Question: Here's my code
'''
import sys
from PySide.QtCore import *
from PySide.QtGui import *
from PySide.QtWebKit import *
from encodings import *
from codecs import *
class BrowserWindow( QWidget ):
def __init__( self, parent=None ):
QWidget.__init__( self, parent )
self.Setup()
self.SetupEvent()
def Setup( self ):
self.setWindowTitle( u"Truease Speedy Browser" )
self.addr_input = QLineEdit()
self.addr_go = QPushButton( "GO" )
self.addr_bar = QHBoxLayout()
self.addr_bar.addWidget( self.addr_input )
self.addr_bar.addWidget( self.addr_go )
for attr in [
QWebSettings.AutoLoadImages,
QWebSettings.JavascriptEnabled,
QWebSettings.JavaEnabled,
QWebSettings.PluginsEnabled,
QWebSettings.JavascriptCanOpenWindows,
QWebSettings.JavascriptCanAccessClipboard,
QWebSettings.DeveloperExtrasEnabled,
QWebSettings.SpatialNavigationEnabled,
QWebSettings.OfflineStorageDatabaseEnabled,
QWebSettings.OfflineWebApplicationCacheEnabled,
QWebSettings.LocalStorageEnabled,
QWebSettings.LocalStorageDatabaseEnabled,
QWebSettings.LocalContentCanAccessRemoteUrls,
QWebSettings.LocalContentCanAccessFileUrls,
]:
QWebSettings.globalSettings().setAttribute( attr, True )
self.web_view = QWebView()
self.web_view.load( "http://www.baidu.com" )
layout = QVBoxLayout()
layout.addLayout( self.addr_bar )
layout.addWidget( self.web_view )
self.setLayout( layout )
def SetupEvent( self ):
self.connect(
self.addr_input,
SIGNAL("editingFinished()"),
self,
SLOT("Load()"),
)
self.connect(
self.addr_go,
SIGNAL("pressed()"),
self,
SLOT("Load()")
)
self.connect(
self.web_view,
SIGNAL("urlChanged(const QUrl&)"),
self,
SLOT("SetURL()"),
)
def Load( self, *args, **kwargs ):
url = self.GetCleanedURL()
if url != self.CurrentURL():
self.web_view.load( url )
def SetURL( self, *args, **kwargs ):
self.addr_input.setText( self.CurrentURL() )
def GetCleanedURL( self ):
url = self.addr_input.text().strip()
if not url.startswith("http"):
url = "http://" + url
return url
def CurrentURL( self ):
url = self.web_view.url().toString()
return url
def Main():
app = QApplication( sys.argv )
widget = BrowserWindow()
widget.show()
return app.exec_()
if __name__ == '__main__':
sys.exit( Main() )
'''
I works well when i using 'python browser.py'. but it goes wrong after packaged with 'pyinstaller -w browser.py'.

1. it doesn't load images
2. can only display correct text in utf-8
And this is the pyinstaller output:
'''
E: rue\wukpp2>pyinstaller -w b.py
16 INFO: wrote E: rue\wukpp2.spec
16 INFO: Testing for ability to set icons, version resources...
32 INFO: ... resource update available
32 INFO: UPX is not available.
46 INFO: Processing hook hook-os
141 INFO: Processing hook hook-time
157 INFO: Processing hook hook-cPickle
218 INFO: Processing hook hook-_sre
312 INFO: Processing hook hook-cStringIO
407 INFO: Processing hook hook-encodings
421 INFO: Processing hook hook-codecs
750 INFO: Processing hook hook-httplib
750 INFO: Processing hook hook-email
843 INFO: Processing hook hook-email.message
1046 WARNING: library python%s%s required via ctypes not found
1171 INFO: Extending PYTHONPATH with E: rue\wukpp2
1171 INFO: checking Analysis
1171 INFO: building because b.py changed
1171 INFO: running Analysis out00-Analysis.toc
1171 INFO: Adding Microsoft.VC90.CRT to dependent assemblies of final executable
1171 INFO: Searching for assembly x86_Microsoft.VC90.CRT_1fc8b3b9a1e18e3b_9.0.21022.8_x-ww ...
1171 INFO: Found manifest C:\WINDOWS\WinSxS\Manifests+_Microsoft.VC90.CRT_1fc8b3b9a1e18e3b_9.0.21022.8_x-ww_d08d0375.manifest
1187 INFO: Searching for file msvcr90.dll
1187 INFO: Found file C:\WINDOWS\WinSxS+_Microsoft.VC90.CRT_1fc8b3b9a1e18e3b_9.0.21022.8_x-ww_d08d0375\msvcr90.dll
1187 INFO: Searching for file msvcp90.dll
1187 INFO: Found file C:\WINDOWS\WinSxS+_Microsoft.VC90.CRT_1fc8b3b9a1e18e3b_9.0.21022.8_x-ww_d08d0375\msvcp90.dll
1187 INFO: Searching for file msvcm90.dll
1187 INFO: Found file C:\WINDOWS\WinSxS+_Microsoft.VC90.CRT_1fc8b3b9a1e18e3b_9.0.21022.8_x-ww_d08d0375\msvcm90.dll
1266 INFO: Analyzing D:\Applications\Python\lib\site-packages\pyinstaller-2.1-py2.7.egg\PyInstaller\loader\_pyi_bootstrap.py
1266 INFO: Processing hook hook-os
1282 INFO: Processing hook hook-site
1296 INFO: Processing hook hook-encodings
1391 INFO: Processing hook hook-time
1407 INFO: Processing hook hook-cPickle
1468 INFO: Processing hook hook-_sre
1578 INFO: Processing hook hook-cStringIO
1671 INFO: Processing hook hook-codecs
2016 INFO: Processing hook hook-httplib
2016 INFO: Processing hook hook-email
2109 INFO: Processing hook hook-email.message
2312 WARNING: library python%s%s required via ctypes not found
2468 INFO: Processing hook hook-pydoc
2516 INFO: Analyzing D:\Applications\Python\lib\site-packages\pyinstaller-2.1-py2.7.egg\PyInstaller\loader\pyi_importers.py
2609 INFO: Analyzing D:\Applications\Python\lib\site-packages\pyinstaller-2.1-py2.7.egg\PyInstaller\loader\pyi_archive.py
2687 INFO: Analyzing D:\Applications\Python\lib\site-packages\pyinstaller-2.1-py2.7.egg\PyInstaller\loader\pyi_carchive.py
2782 INFO: Analyzing D:\Applications\Python\lib\site-packages\pyinstaller-2.1-py2.7.egg\PyInstaller\loader\pyi_os_path.py
2782 INFO: Analyzing b.py
2796 INFO: Processing hook hook-PySide
2875 INFO: Hidden import 'codecs' has been found otherwise
2875 INFO: Hidden import 'encodings' has been found otherwise
2875 INFO: Looking for run-time hooks
7766 INFO: Using Python library C:\WINDOWS\system32\python27.dll
7796 INFO: E: rue\wukpp2uild\out00-Analysis.toc no change!
7796 INFO: checking PYZ
7812 INFO: checking PKG
7812 INFO: building because E: rue\wukpp2uild.exe.manifest changed
7812 INFO: building PKG (CArchive) out00-PKG.pkg
7828 INFO: checking EXE
7843 INFO: rebuilding out00-EXE.toc because pkg is more recent
7843 INFO: building EXE from out00-EXE.toc
7843 INFO: Appending archive to EXE E: rue\wukpp2uild.exe
7843 INFO: checking COLLECT
7843 INFO: building COLLECT out00-COLLECT.toc
'''
Use 'pyinstaller browser.py', and in the console window i got
'''
QFont::setPixelSize: Pixel size <= 0 (0)
QSslSocket: cannot call unresolved function SSLv23_client_method
QSslSocket: cannot call unresolved function SSL_CTX_new
QSslSocket: cannot call unresolved function SSL_library_init
QSslSocket: cannot call unresolved function ERR_get_error
QSslSocket: cannot call unresolved function SSLv23_client_method
QSslSocket: cannot call unresolved function SSL_CTX_new
QSslSocket: cannot call unresolved function SSL_library_init
QSslSocket: cannot call unresolved function ERR_get_error
QSslSocket: cannot call unresolved function SSLv23_client_method
QSslSocket: cannot call unresolved function SSL_CTX_new
QSslSocket: cannot call unresolved function SSL_library_init
QSslSocket: cannot call unresolved function ERR_get_error
QSslSocket: cannot call unresolved function SSLv23_client_method
QSslSocket: cannot call unresolved function SSL_CTX_new
QSslSocket: cannot call unresolved function SSL_library_init
QSslSocket: cannot call unresolved function ERR_get_error
QFont::setPixelSize: Pixel size <= 0 (0)
'''
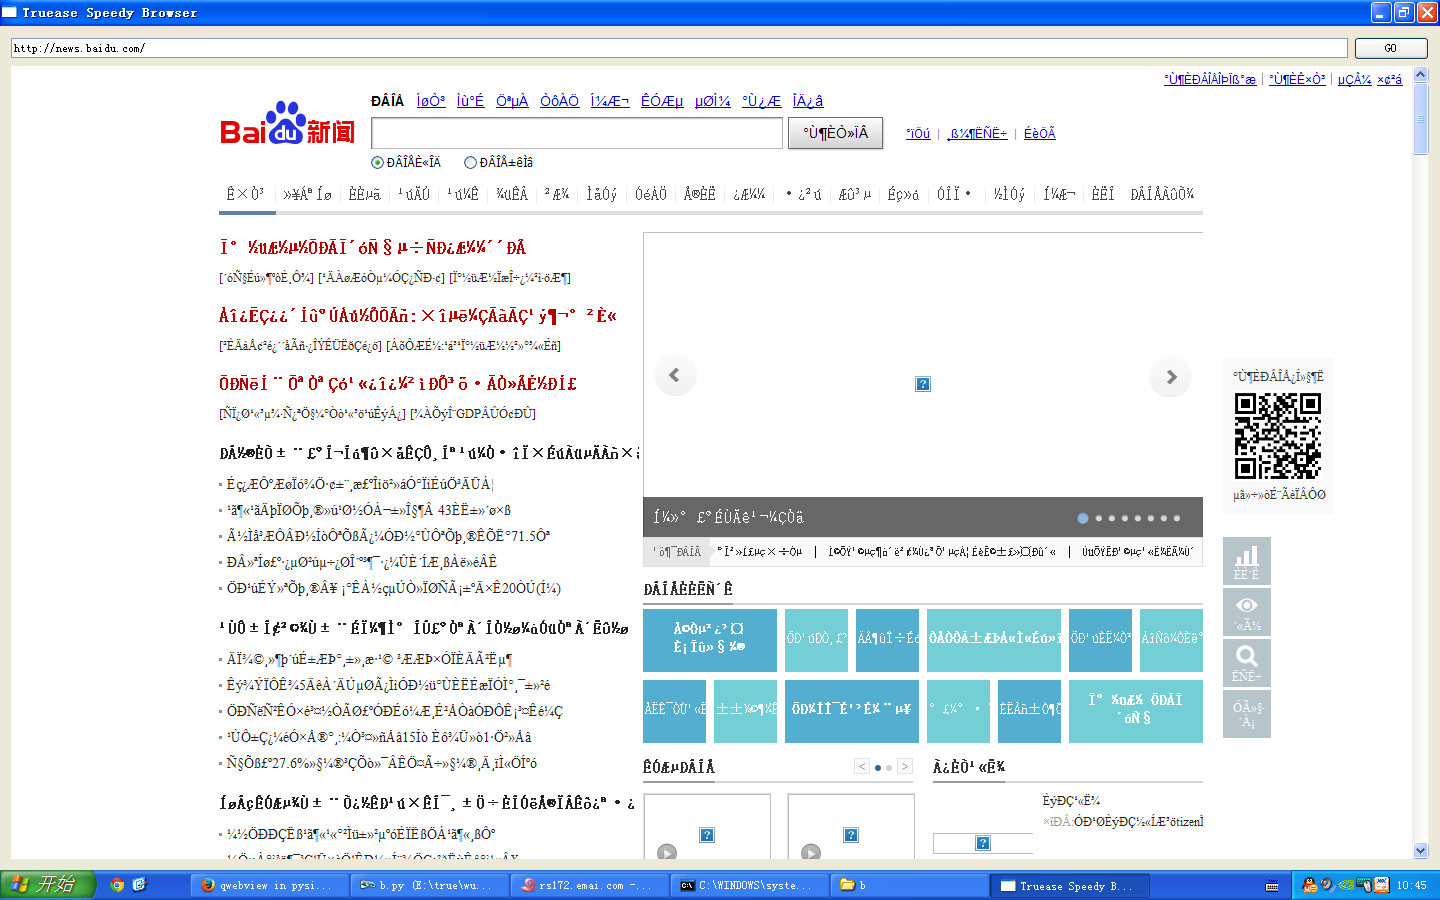
Answer: I encountered this same problem. It is caused by PyInstaller using incorrect versions of ssleay32.dll and libeay32.dll.
To fix, download and install "<URL>".
Then create a spec file for your PyInstaller project:
'''
pyi-makespec browser.py
'''
Open your spec file, named 'browser.spec', and below the 'a = Analysis(['browser.py'])' line, add:
'''
for d in range(len(a.binaries)):
if a.binaries[d][0].lower() == 'ssleay32.dll':
print a.binaries[d]
a.binaries[d] = ('ssleay32.dll', 'C:\\OpenSSL-Win32\ssleay32.dll', 'BINARY')
if a.binaries[d][0].lower() == 'libeay32.dll':
print a.binaries[d]
a.binaries[d] = ('libeay32.dll', 'C:\OpenSSL-Win32\libeay32.dll', 'BINARY')
'''
This will tell PyInstaller to use the OpenSSL-Win32 dlls instead of the ones your Python installation is using.
When running the Python script, my Python installation preferred the DLLs in my system path to those installed by pyOpenSSL/egenix, but when bundling with PyInstaller, it seems to prefer the pyOpenSSL/egenix ones. This should fix that.